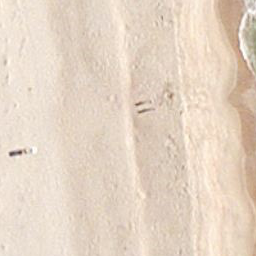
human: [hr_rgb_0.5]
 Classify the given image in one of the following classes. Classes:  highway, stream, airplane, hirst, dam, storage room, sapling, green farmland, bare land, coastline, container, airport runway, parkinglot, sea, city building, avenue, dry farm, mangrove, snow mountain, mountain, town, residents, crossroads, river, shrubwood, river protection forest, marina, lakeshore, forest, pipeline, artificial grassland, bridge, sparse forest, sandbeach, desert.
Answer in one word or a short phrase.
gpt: sandbeach